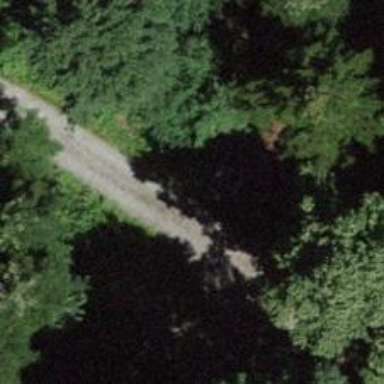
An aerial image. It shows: Dirt track road with grade2 tracktype.